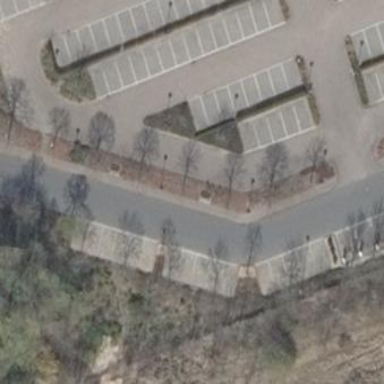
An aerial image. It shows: Parking area with surface.